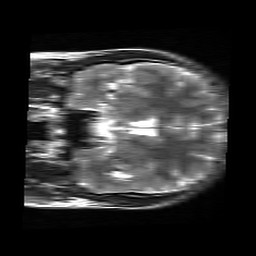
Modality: T2w
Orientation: coronal
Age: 21
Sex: male
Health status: healthy
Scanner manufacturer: siemens
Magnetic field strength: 3 T
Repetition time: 4.01 s
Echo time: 0.116 s